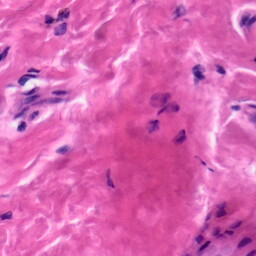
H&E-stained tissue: Skin